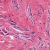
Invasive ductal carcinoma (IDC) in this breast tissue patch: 0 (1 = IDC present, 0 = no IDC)